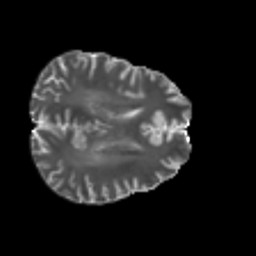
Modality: T2w
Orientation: axial
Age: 30
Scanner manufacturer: philips
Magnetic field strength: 3 T
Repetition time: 8.6 s
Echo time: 0.127 s